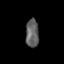
Tissue: skin
Cell type: Epithelial cells
Senescence score: 0.2736
Nuclear area (px): 361
Mean DAPI intensity: 96.864